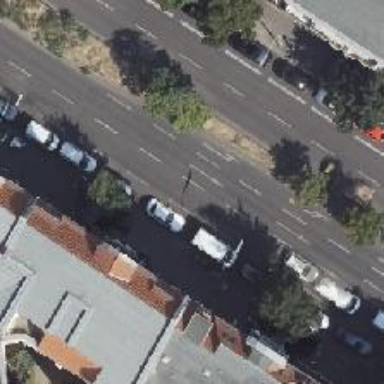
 featuring lane markings. It is dual carriageway with lane designated for parking on the right."